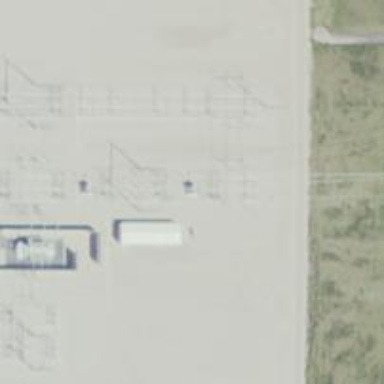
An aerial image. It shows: Switch used for power control.